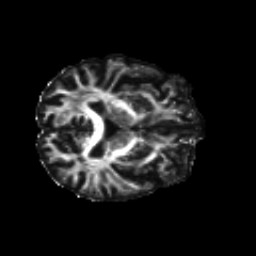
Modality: FA
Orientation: axial
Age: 46
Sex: male
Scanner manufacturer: siemens
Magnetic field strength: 3 T
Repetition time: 8.6 s
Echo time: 0.095 s